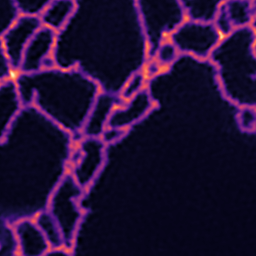
Label: Super-resolution ER image